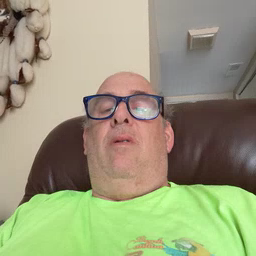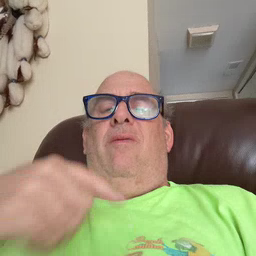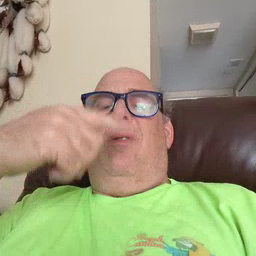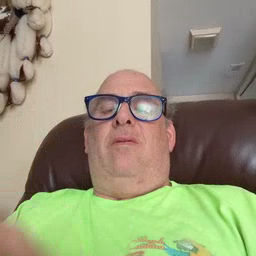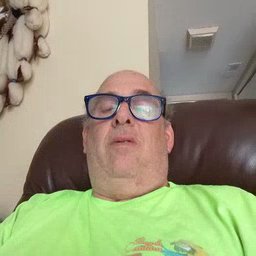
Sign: face